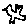
Label: bird